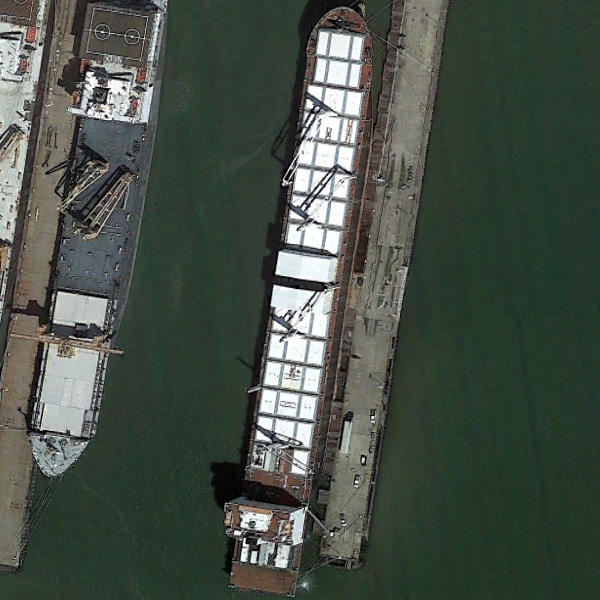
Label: civil